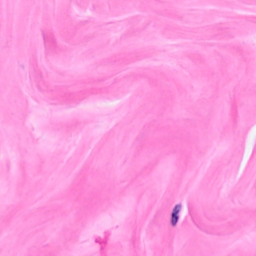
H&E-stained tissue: Breast